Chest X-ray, PA view. Patient: 47 years old, sex M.
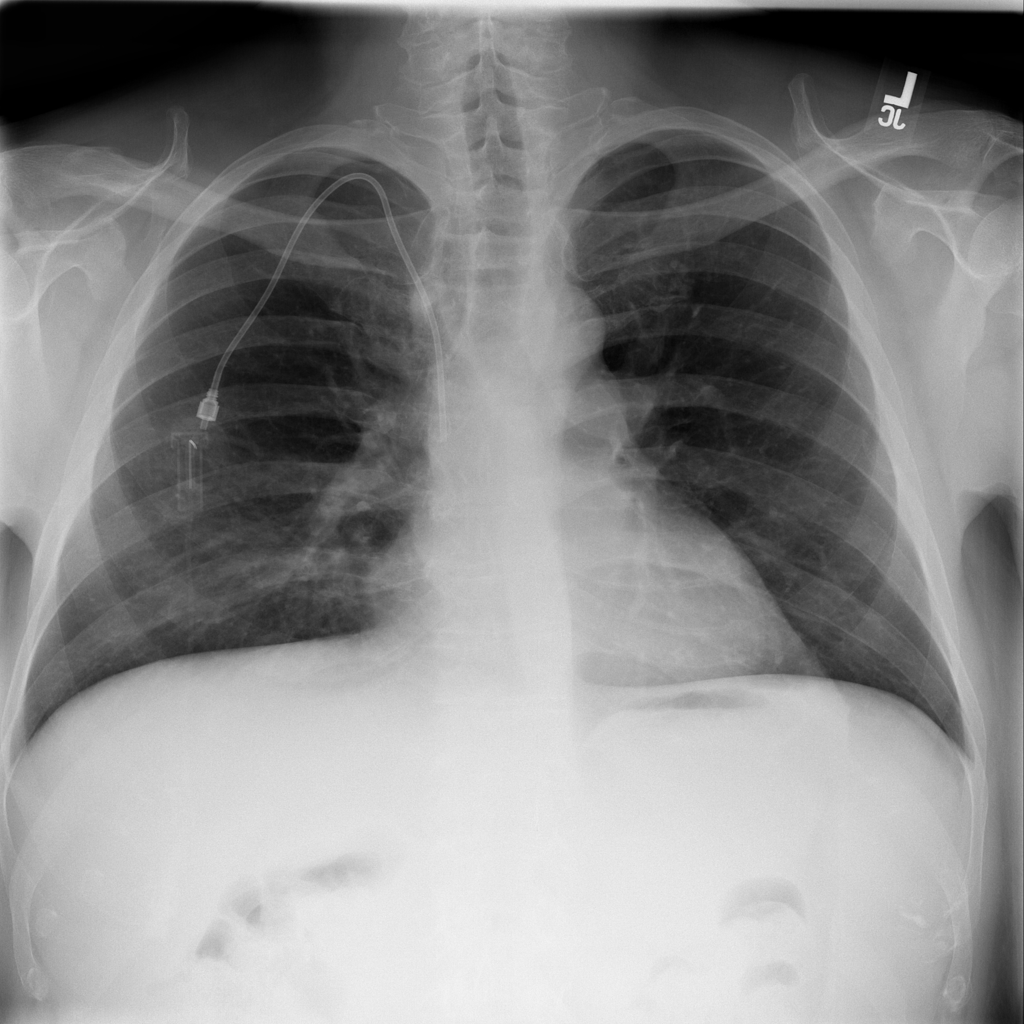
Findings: No Finding